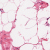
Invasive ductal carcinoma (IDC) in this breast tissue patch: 1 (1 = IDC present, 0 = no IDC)